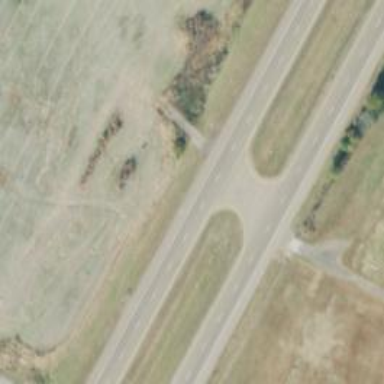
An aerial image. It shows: Asphalt road with dual carriageways at trunk level.